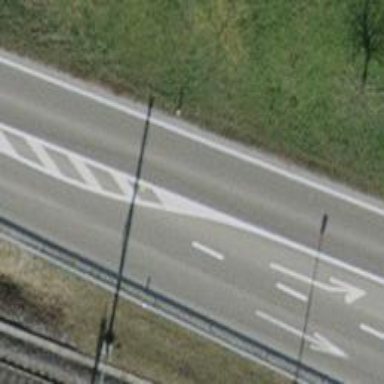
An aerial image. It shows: Asphalt road classified as primary highway.